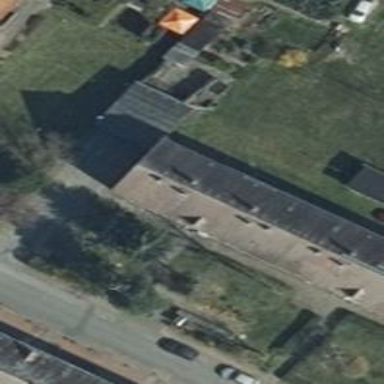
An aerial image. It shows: Residential building.